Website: apple
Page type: payment
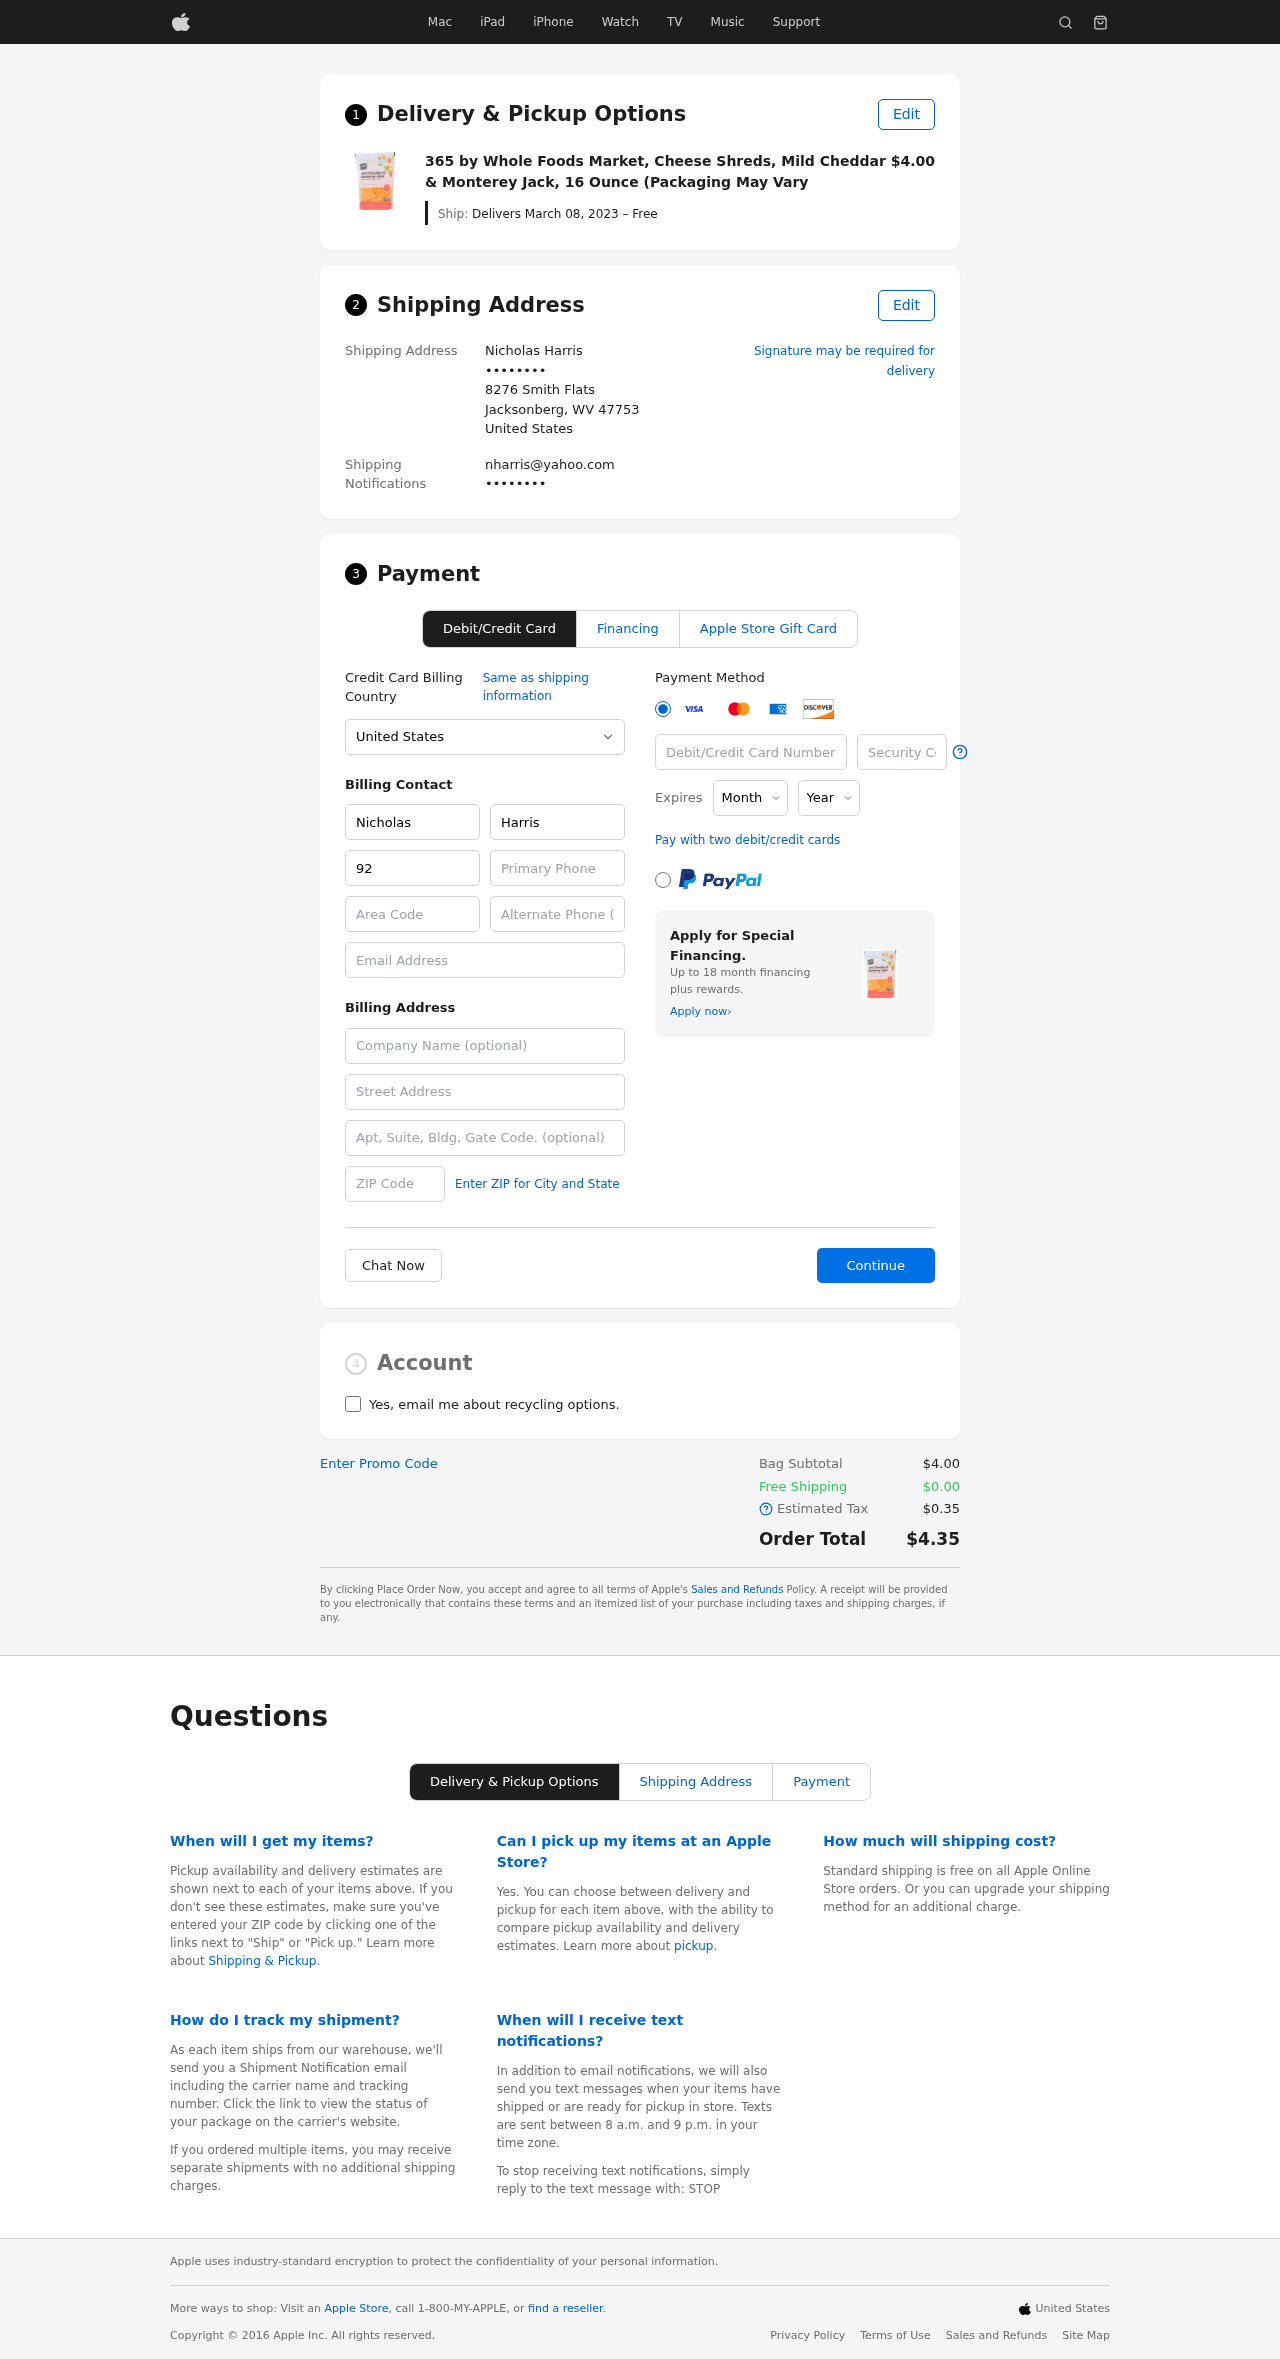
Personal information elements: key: PII_CARD_CVV
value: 3457
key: PII_CARD_EXPIRY_MONTH
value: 11
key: PII_CARD_EXPIRY_YEAR
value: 30
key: PII_CARD_NUMBER
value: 3770 4535 6043 257
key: PII_CITY_STATE_ZIP
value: Jacksonberg, WV 47753
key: PII_COMPANY
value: Kane LLC
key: PII_COUNTRY
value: United States
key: PII_EMAIL
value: nharris@yahoo.com
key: PII_EMAIL2
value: nharris@yahoo.com
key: PII_FIRSTNAME
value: Nicholas
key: PII_FULLNAME
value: Nicholas Harris
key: PII_LASTNAME
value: Harris
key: PII_PHONE3
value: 9243922058
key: PII_PHONE_ALT
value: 4179361772
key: PII_PHONE_ALT_AREA
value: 417
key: PII_PHONE_AREA
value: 924
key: PII_POSTCODE2
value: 50517
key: PII_SECURITY_CODE
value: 34287
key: PII_STREET
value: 8276 Smith Flats
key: PII_STREET2
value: Suite 626
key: PII_PHONE
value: ••••••••
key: PII_PHONE2
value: ••••••••
Product elements: key: PRODUCT1_NAME
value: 365 by Whole Foods Market, Cheese Shreds, Mild Cheddar & Monterey Jack, 16 Ounce (Packaging May Vary
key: PRODUCT1_PRICE
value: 4
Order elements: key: ORDER_DELIVERY_DATE
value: Delivers March 08, 2023 – Free
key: ORDER_SUBTOTAL
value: $4.00
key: ORDER_SHIPPING_COST
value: $0.00
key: ORDER_TAX
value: $0.35
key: ORDER_TOTAL
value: $4.35